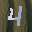
Label: 4